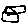
Label: house